Interaction volume radius: 5 \u00c5
Interaction volume height: 10 \u00c5
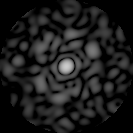
Disorder parameter: 0.8189